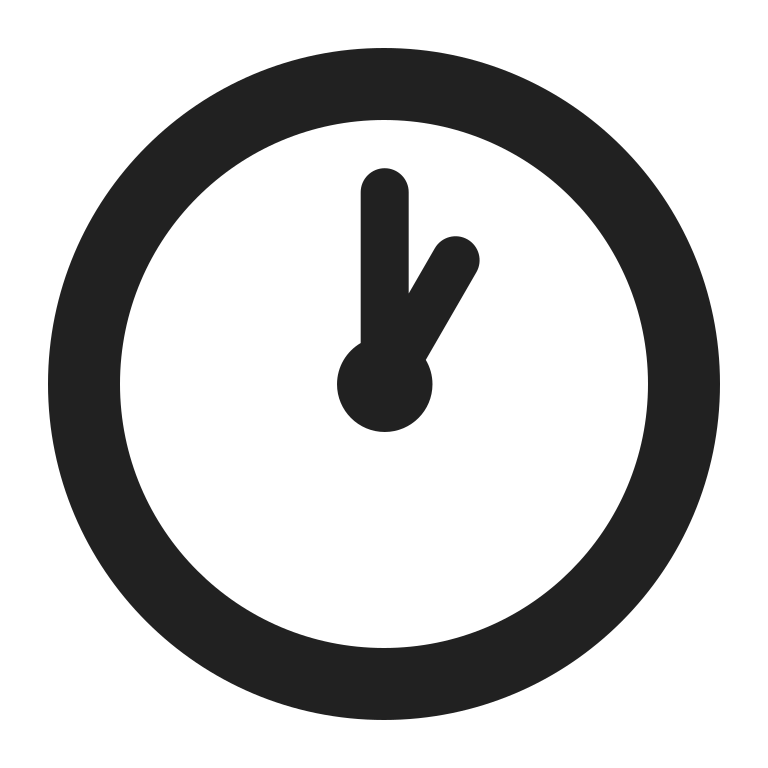
one oclock high contrast